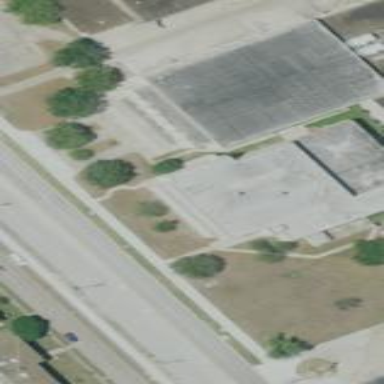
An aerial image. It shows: School building.